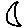
Label: moon